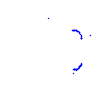
Particle: proton